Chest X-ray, AP view. Patient: 54 years old, sex M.
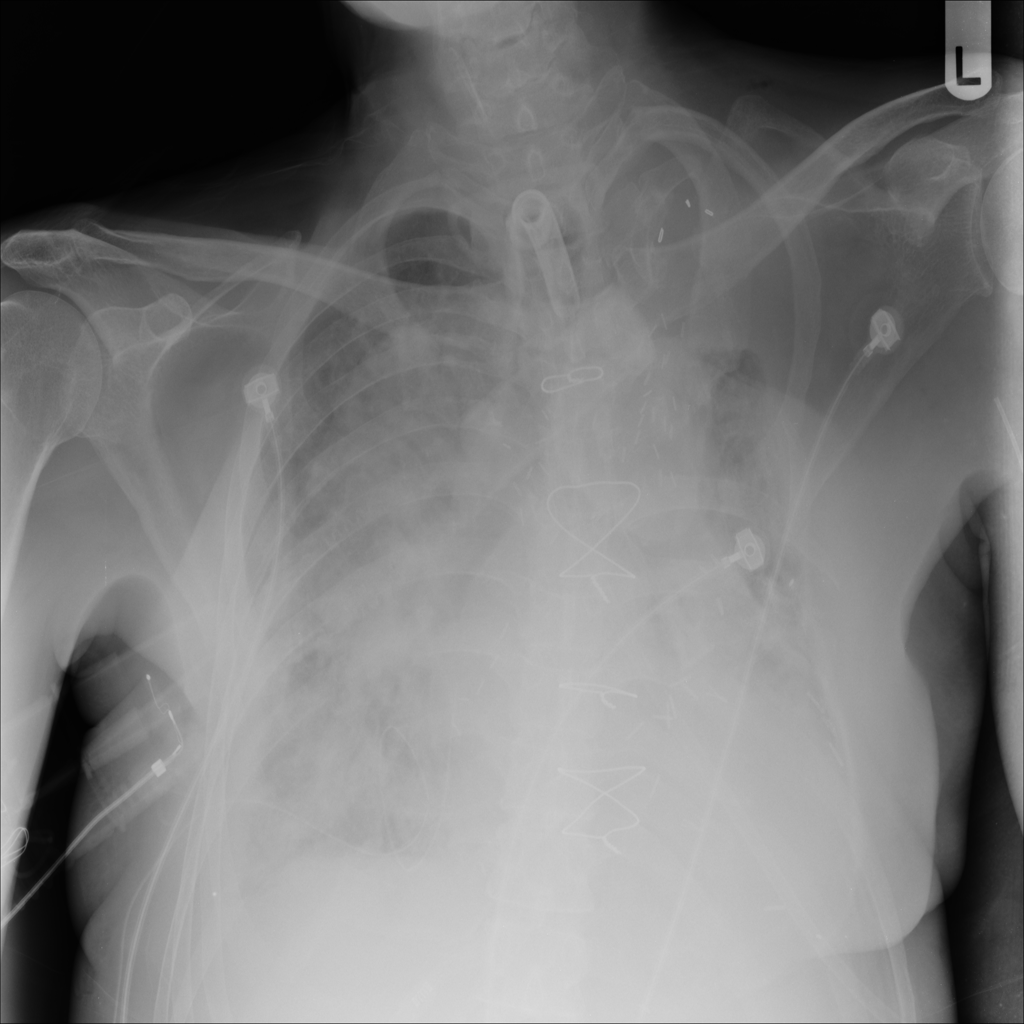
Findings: Mass